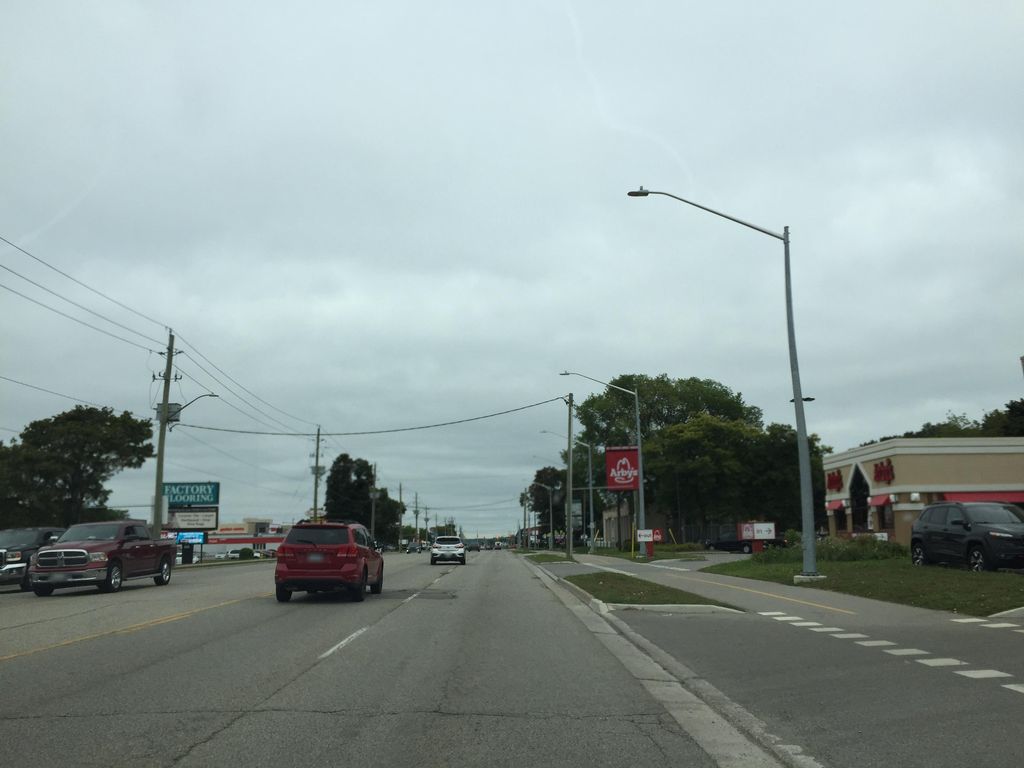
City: kitchener-waterloo